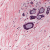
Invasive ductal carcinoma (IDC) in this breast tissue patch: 0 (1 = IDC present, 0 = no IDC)